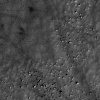
Atmospheric dust classification: not_dusty